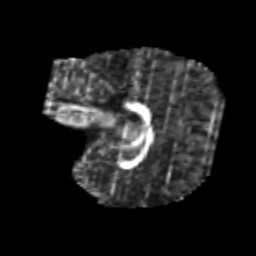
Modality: FA
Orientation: sagittal
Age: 6
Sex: male
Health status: healthy